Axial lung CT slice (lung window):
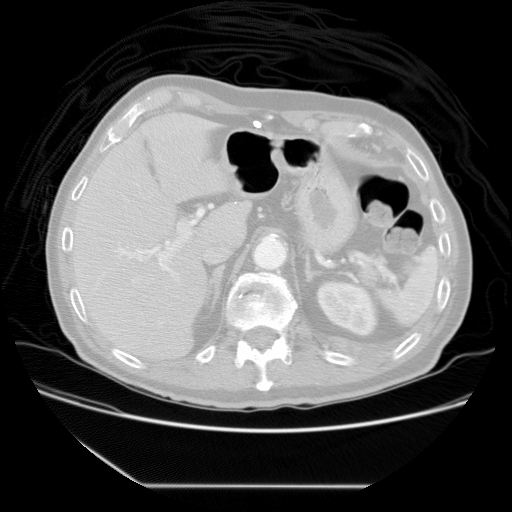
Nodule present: no